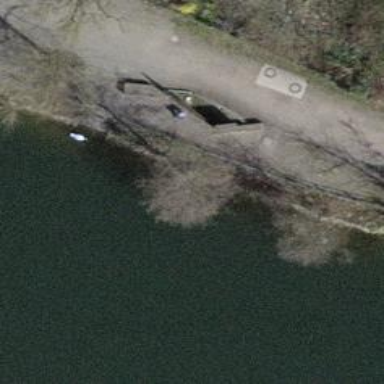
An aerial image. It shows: Brown bench in the vicinity.